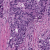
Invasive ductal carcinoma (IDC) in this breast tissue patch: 1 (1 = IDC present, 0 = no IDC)